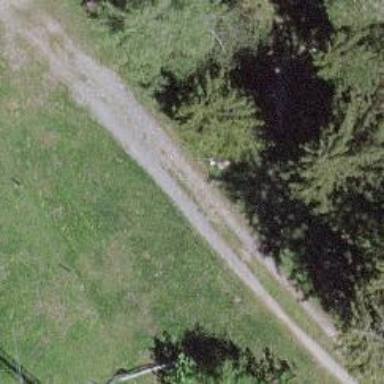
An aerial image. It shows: Bench for seating.